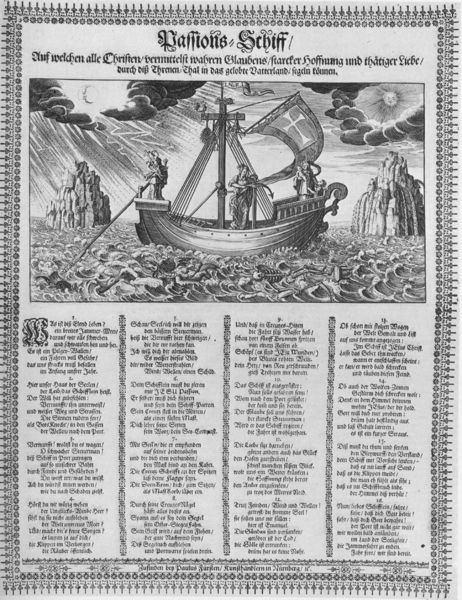
Titel: Passions-Schiff/ Auf welchen alle Christen
Künstler: Paul Fürst
Standort: Wolfenbüttel
Institution: Herzog August Bibliothek
Schlagwörter: berg, felsen, gewitter, himmel, mann, meer, schatten, wasser, weiß, wolken, frauen, menschen, see, frau, grau, licht, männer, schwarz, zeichnung, wolke, meschen, barock, bibel, mensch, rahmen, stehen, bild, wind, sonne, insel, wole, blatt, boot, kahn, ruder, turm, deutschland, gischt, schiff, schrift, segel, welle, wellen, liebe, fahne, flagge, mast, berge, fels, grafik, graphik, spalten, rauh, rand, seenot, sturm, unwetter, woge, wogen, columns, men, people, religious, white, women, black, face, grey, lady, old, woman, inschrift, ornamente, verzierung, decorative, picture, print, balken, deutsch, taue, ozean, regen, vier, mond, buch, burg, glaube, kreuz, blitze, strahlen, druck, schwarzweiss, schraffur, radierung, stich, titel, seite, illustration, text, zeitung, bericht, strahl, initiale, überschrift, allegorie, blitz, cloud, clouds, heaven, man, rock, rocks, sky, gedicht, felse, boat, mountain, ocean, sea, ship, water, waves, german, island, sun, kreuzzug, stange, anker, night, drawing, paper, hoffnung, kupferstich, black and white, decoration, frame, christen, etching, allegory, story, strophen, verse, cross, writing, gewölk, babel, abbildung, rope, sail, sailor, sailors, seascape, storm, wave, lied, letters, flag, alegorie, unruhig, inseln, letter, day, newspaper, ancient, kreut, latein, lateinisch, engraving, english, moon, rain, tempest, thunder, weather, eave, gothic, medieval, religion, barke, arche, noah, book, christ, passion, spalte, figure, turmbau, majuskel, mitteilung, hoffnunf, four, versalie, strum, kreuzritter, lenkstange, wogende see, sintflut, lightning, christian, sailing, bible, page, biblical, staff, skeleton, border, latin, alte schrift, words, steuermann, manuscript, press, segek, poetry, amm, spear, kreuzfahrt, oar, anchor, journal, grapik, altdeutsch, sailing boat, 1670, segel mit kreuz, lighting, thunderstorm, news, ail, skelteon, crusade, font, scripture, word, poem, b, voyage, ropes, typeface, prow, odysseus, lyrics, article, lightening, weisa, schristen, vom handel, passions-schiff, mooring, +stormy, passions, listing, islands, norse, old english, shp, sirens, icebergs, tock, templar, baffions schiff, vross, schinks, chinks, report, litertature, moorings